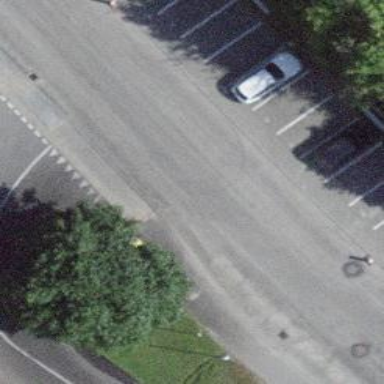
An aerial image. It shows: Primary highway with separate cycle lane on both sides of the sidewalk.